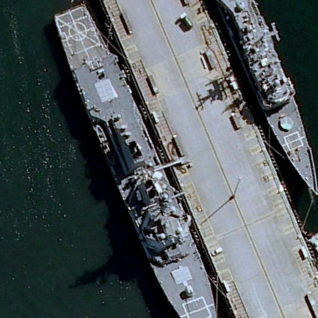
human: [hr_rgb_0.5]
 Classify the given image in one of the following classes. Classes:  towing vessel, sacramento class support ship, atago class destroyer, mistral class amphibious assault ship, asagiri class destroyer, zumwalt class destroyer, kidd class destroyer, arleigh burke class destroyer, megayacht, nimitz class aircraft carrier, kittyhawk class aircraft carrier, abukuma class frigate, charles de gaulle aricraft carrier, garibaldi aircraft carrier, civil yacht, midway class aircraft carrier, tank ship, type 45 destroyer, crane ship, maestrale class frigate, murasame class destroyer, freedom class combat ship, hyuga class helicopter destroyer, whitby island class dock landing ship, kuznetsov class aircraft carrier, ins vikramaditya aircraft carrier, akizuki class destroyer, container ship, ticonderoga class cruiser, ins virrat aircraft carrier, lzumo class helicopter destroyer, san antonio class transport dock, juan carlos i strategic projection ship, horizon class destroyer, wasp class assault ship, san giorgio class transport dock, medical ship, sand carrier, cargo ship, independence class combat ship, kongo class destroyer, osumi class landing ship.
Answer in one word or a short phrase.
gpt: Arleigh Burke class destroyer